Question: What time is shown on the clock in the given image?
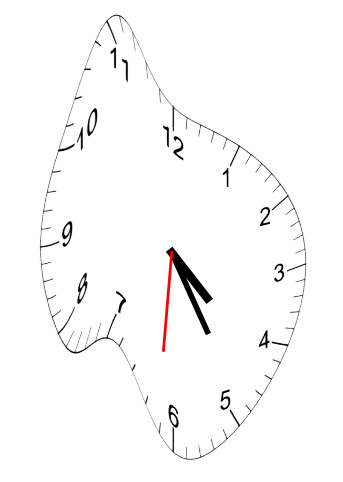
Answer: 04:24:31